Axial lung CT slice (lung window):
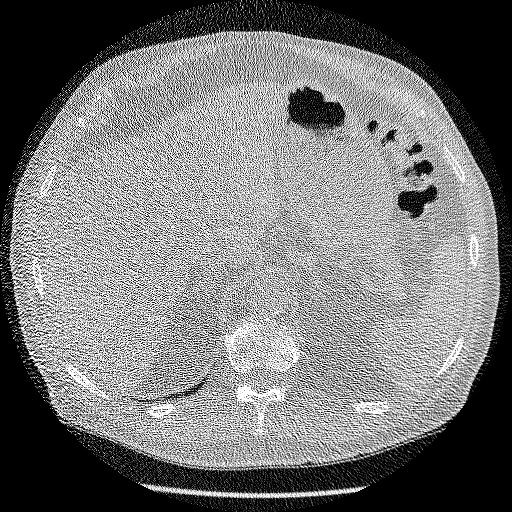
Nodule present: no